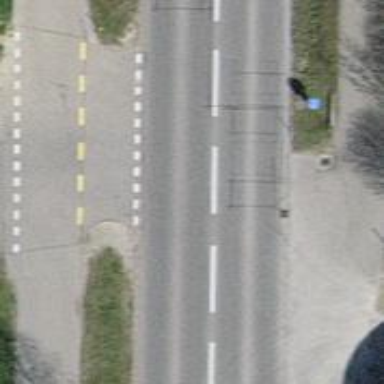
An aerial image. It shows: Asphalt road classified as primary highway.